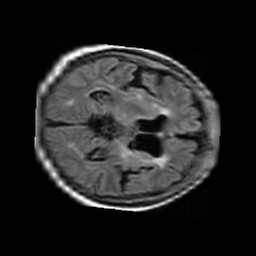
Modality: FLAIR
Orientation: axial
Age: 56
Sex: female
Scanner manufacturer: philips
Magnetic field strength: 1.5 T
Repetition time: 11 s
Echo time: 0.14 s